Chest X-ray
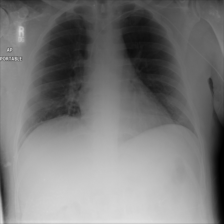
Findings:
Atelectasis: negative
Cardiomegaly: negative
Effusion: negative
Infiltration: negative
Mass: negative
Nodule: negative
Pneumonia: negative
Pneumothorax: negative
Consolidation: negative
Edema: negative
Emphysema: negative
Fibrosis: negative
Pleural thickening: negative
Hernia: negative